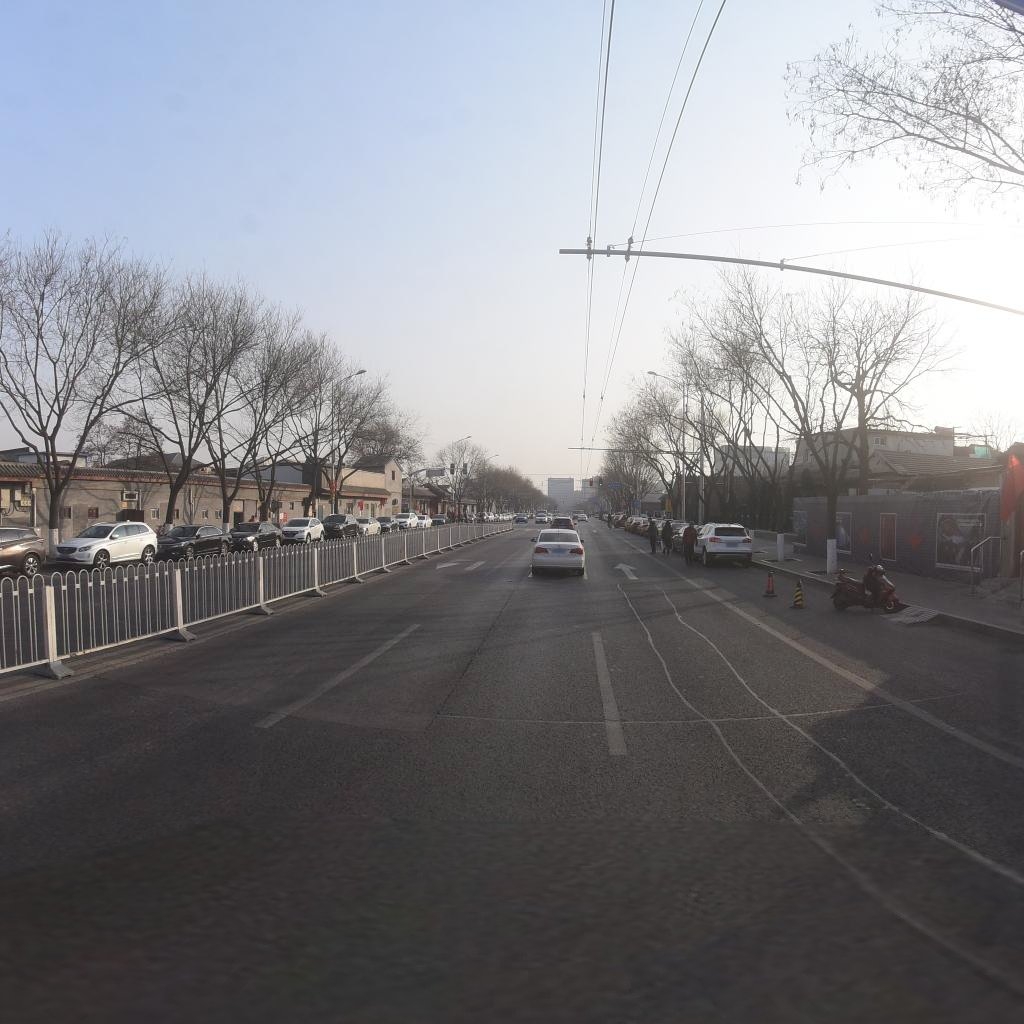
Region: Xicheng
Road damage annotations: transverse patch, longitudinal crack, longitudinal patch, longitudinal patch